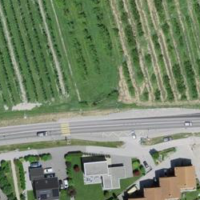
EUNIS habitat code: 24
Species observed at this site:
Orchis militaris